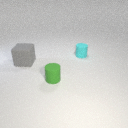
small green rubber cylinder in front of large gray rubber cube